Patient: sex M, age 61
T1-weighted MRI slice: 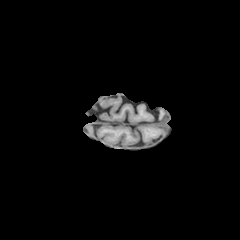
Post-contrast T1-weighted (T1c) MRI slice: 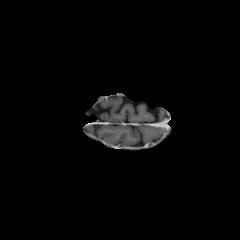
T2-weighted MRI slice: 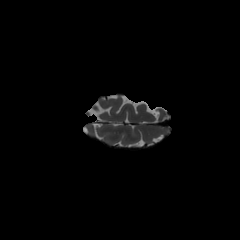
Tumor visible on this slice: no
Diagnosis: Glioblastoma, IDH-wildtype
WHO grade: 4